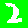
Digit: 2